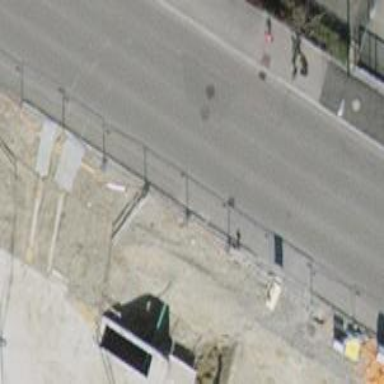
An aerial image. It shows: Bicycle parking area with stands.